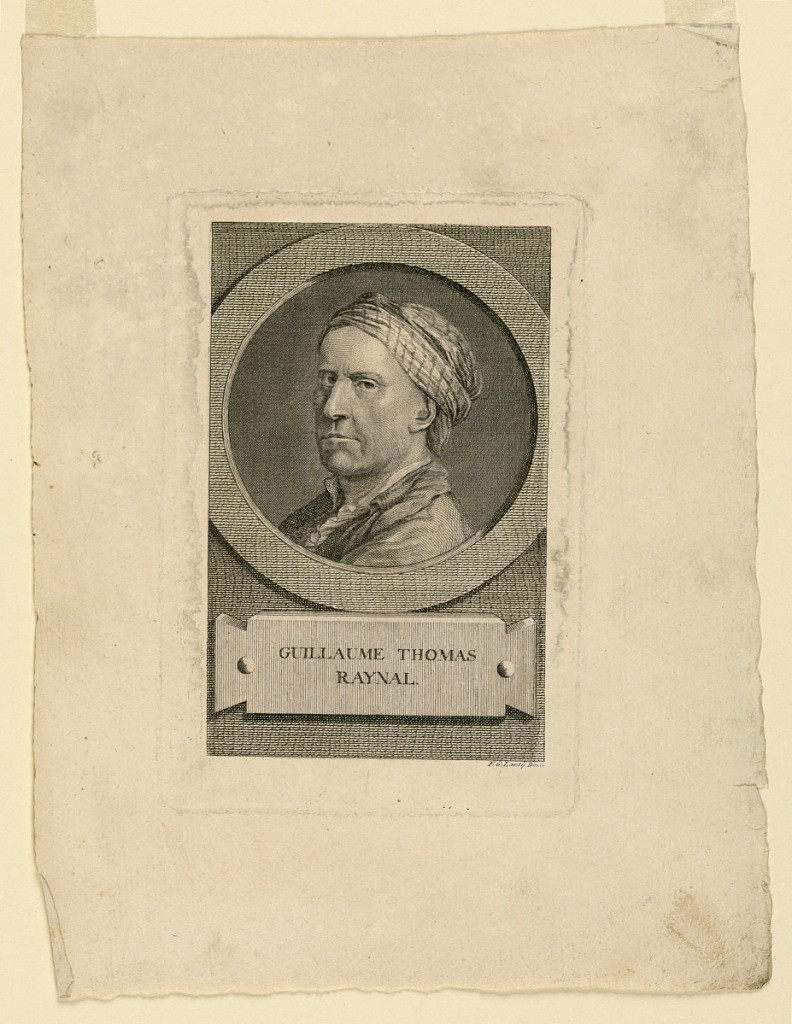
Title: Portrait of Guillaume Thomas Raynal (1713-1796)
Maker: Francois G. Lardy
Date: ca. 1790
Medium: Engraving on paper
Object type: Print
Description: The portrait, shoulder-length, is in three-quarter view towards left. It is inserted in a circle with a simple frame, which is surrounded by a vertical rectangular field to which is fastened a plaquette, under the portrait, isncribed: "Guillaume Thomas Raynal"; lower right: "F.G. Lardy Direx."